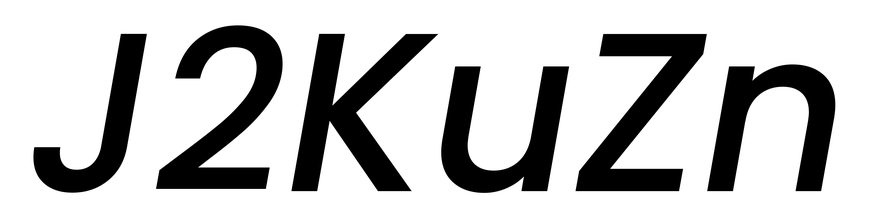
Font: Poppins-MediumItalic